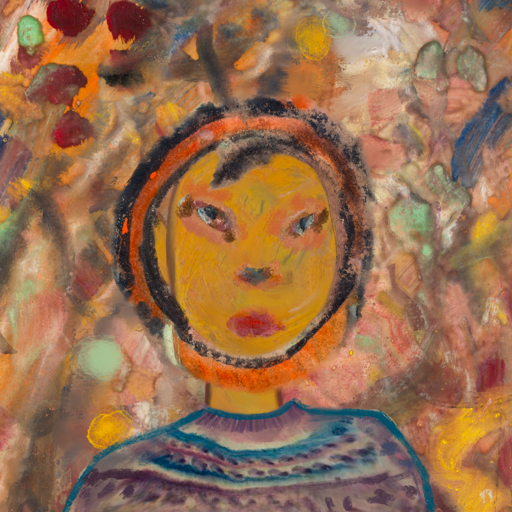
Background: Mother_And_Son_Mother, Head And Neck Front: After_Raid, Face Front: Boggyland, Bust: HillGirl, Hair Front: Childish, Head Accessory: Blank, Second Necklace: Blank, Necklace: Blank, Baby: Blank